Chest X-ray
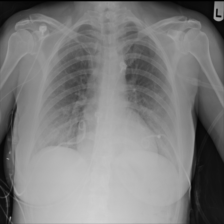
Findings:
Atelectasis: negative
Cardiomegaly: negative
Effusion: negative
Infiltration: negative
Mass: negative
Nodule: negative
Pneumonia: negative
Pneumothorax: negative
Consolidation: negative
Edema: negative
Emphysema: negative
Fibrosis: negative
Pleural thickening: negative
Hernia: negative